Question: Highchart experts! I'd like to make the following chart (using the Highcharts framework) and don't know where to begin. Do I overlay several charts into one? How would I create boxes with the ranges as pictures in the attached example? Anyone have any examples out there?

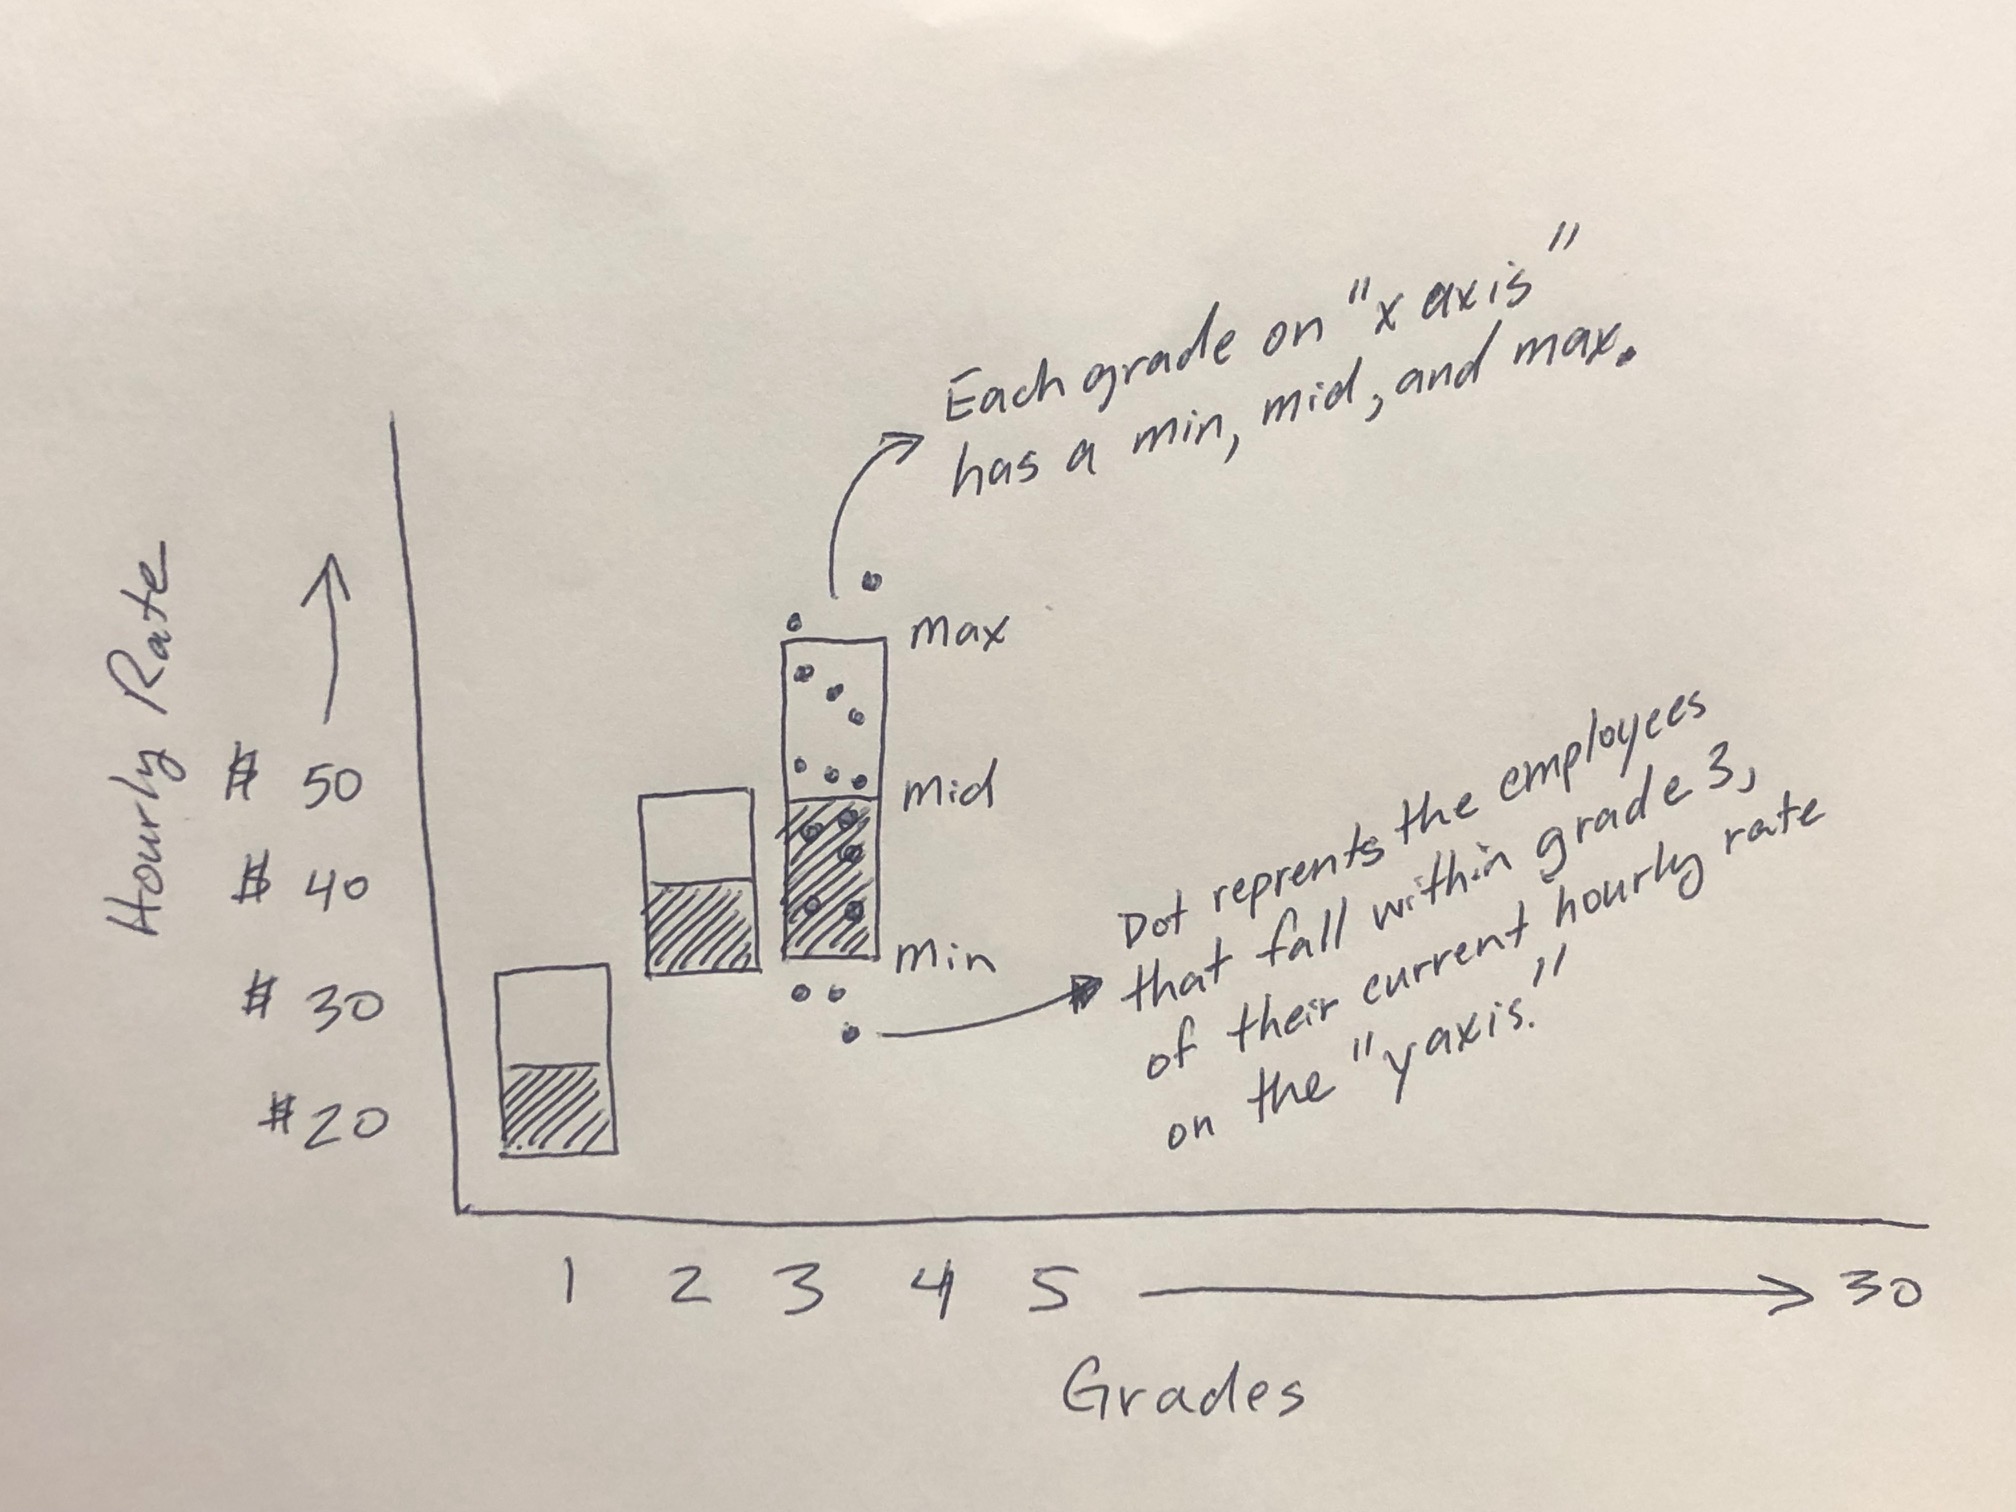
Answer: You can achieve it using 'columnrange' series type with two stacked series. The first series will present column from min to mid, the second mid to max. To plot dots use another series type 'scatter'. Check demo and code posted below.
'''
Highcharts.chart('container', {
chart: {
type: 'columnrange'
},
xAxis: [{
categories: ['1', '2', '3', '4', '5']
}, {
visible: false,
min: 0,
max: 100
}],
yAxis: {
min: 0,
max: 100
},
plotOptions: {
series: {
stacking: 'normal'
}
},
series: [{
id: 'main',
name: 'Grades',
data: [
[20, 25], // min, min
[30, 40],
[30, 50],
[35, 55]
]
}, {
linkedTo: 'main',
data: [
[25, 35], // mid, max
[40, 50],
[50, 80],
[55, 70]
]
}, {
type: 'scatter',
xAxis: 1,
name: 'Eployees',
data: [
[8, 30],
[8.5, 25],
[9, 15],
[9.5, 28],
[10, 33],
[10.5, 25],
]
}]
});
'''
'''
<script src="https://code.highcharts.com/highcharts.js"></script>
<script src="https://code.highcharts.com/highcharts-more.js"></script>
<div id="container" style="min-width: 310px; height: 400px; margin: 0 auto"></div>
'''
- <URL>
- <URL>